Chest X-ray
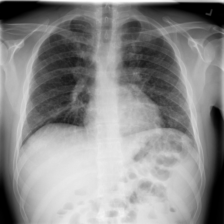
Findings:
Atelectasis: negative
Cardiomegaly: negative
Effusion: negative
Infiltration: negative
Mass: negative
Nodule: negative
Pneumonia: negative
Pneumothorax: negative
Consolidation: negative
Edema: negative
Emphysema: negative
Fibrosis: negative
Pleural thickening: negative
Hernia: negative